Question: I only created the last 2 queue names that show in Rabbitmq management Webui in the below table:

The rest of the table has hash-like queues, which I don't know:
> '''
1- Who created them? (I know it is celery, but which process, task,etc.)
2- Why they are created, and what they are created for?.
'''
I can notice that when the number of pushed messages increase, the number of those hash-like messages increase.
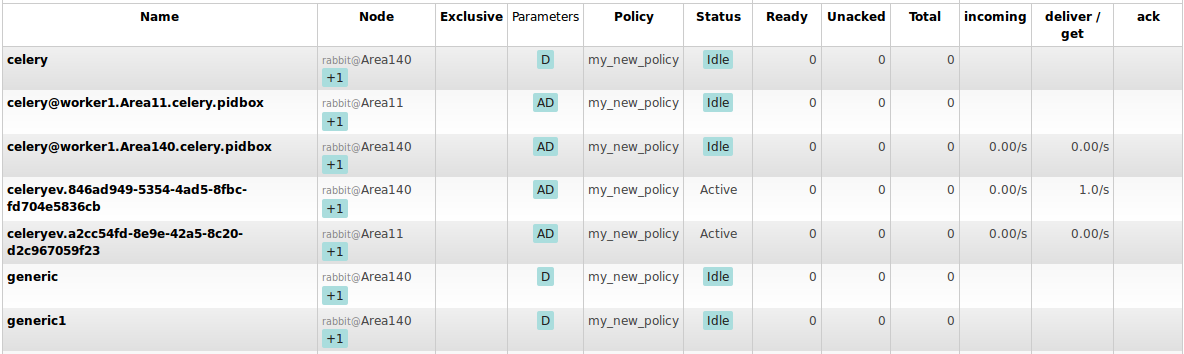
Answer: When using celery, Rabbitmq is used as a default result backend, and also to store errors of failing
tasks(that raised exceptions).
Every new task creates a new queue on the server, with thousands of tasks the
broker may be overloaded with queues and this will affect performance
in negative ways.
Each queue in Rabbit will be a separate Erlang process, so if you're planning to
keep many results simultaneously you may have to increase the Erlang
process limit, and the maximum number of file descriptors your OS
allows.
, so we have to tell
rabbit to do so.
The below conf. line dictates the time to live of the temp
queues. The default is 1 day
'''
CELERY_AMQP_TASK_RESULT_EXPIRES = Number of seconds
'''
OR, We can change the backend store totally, and not make it in Rabbit.
'''
CELERY_BACKEND = "amqp"
'''
We may also ignore it:
'''
CELERY_IGNORE_RESULT = True.
'''
Also, when ignoring the result, we can also keep the errors stored for later usage,
which means one more queue for the failing tasks.
'''
CELERY_STORE_ERRORS_EVEN_IF_IGNORED = True.
'''
I will not mark this question as answered, waiting for a better answer.
- <URL>- -